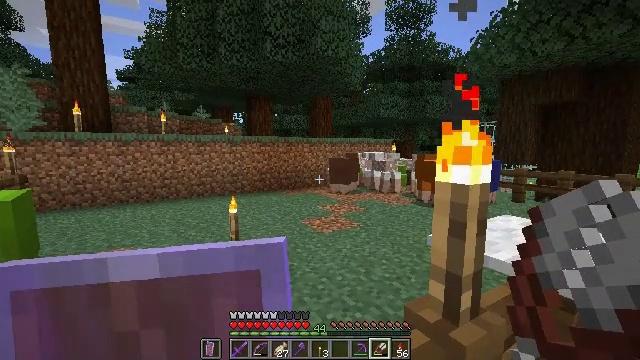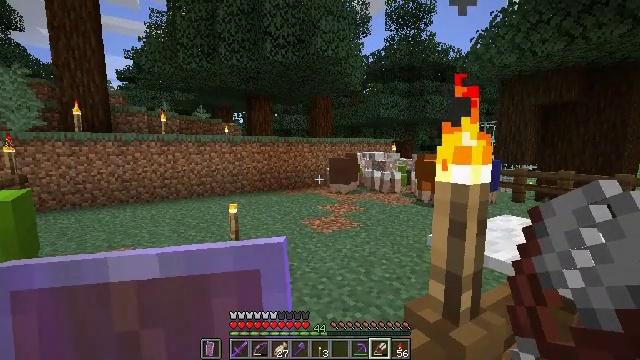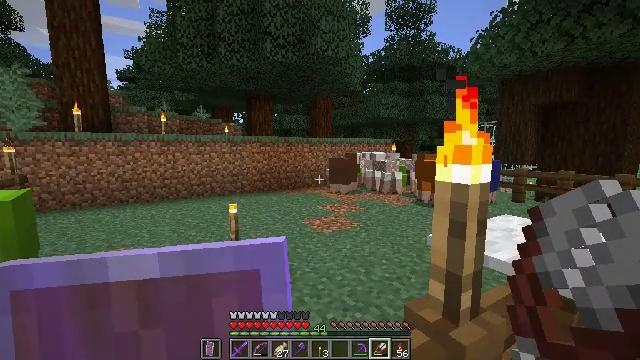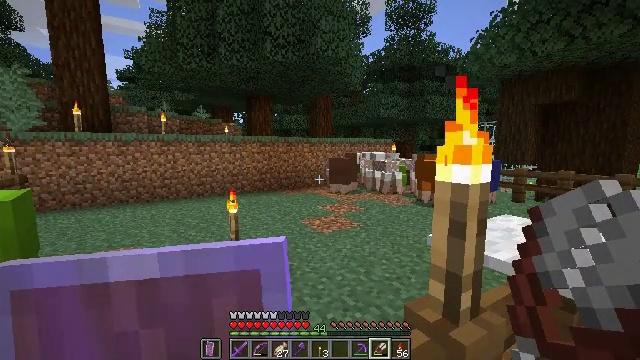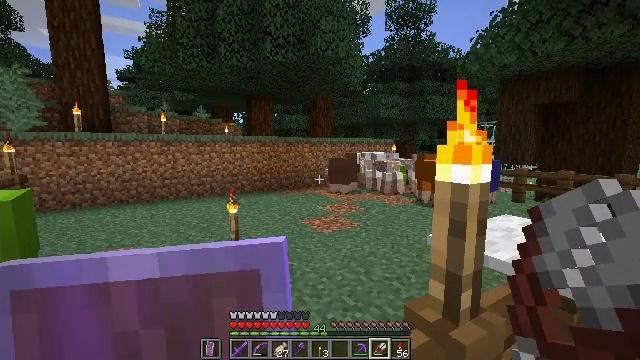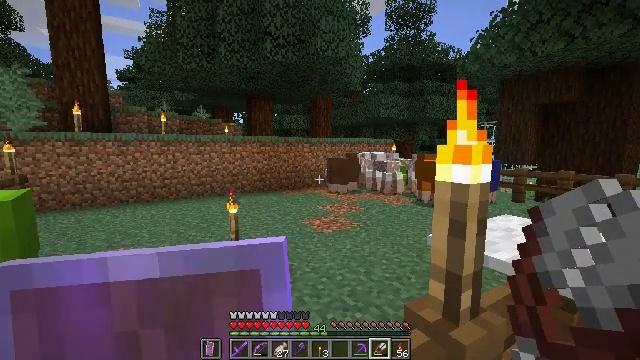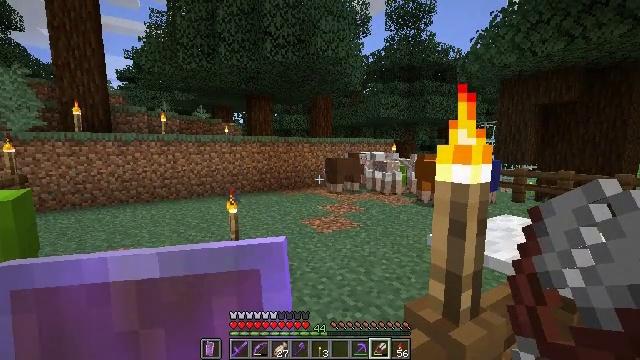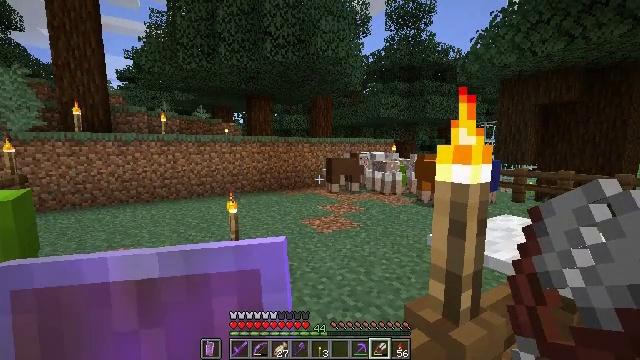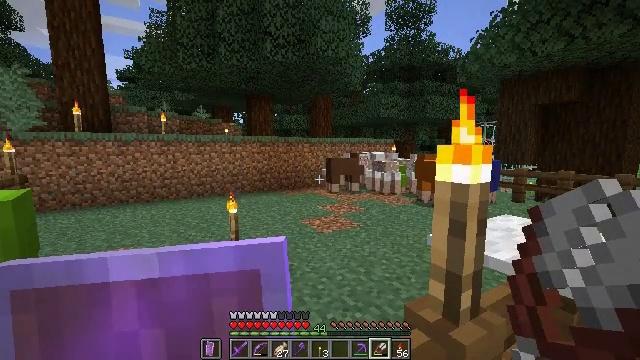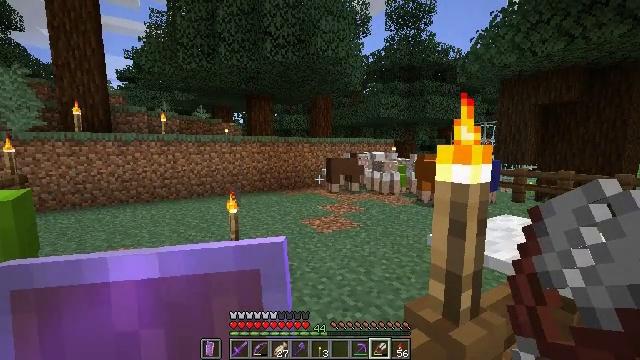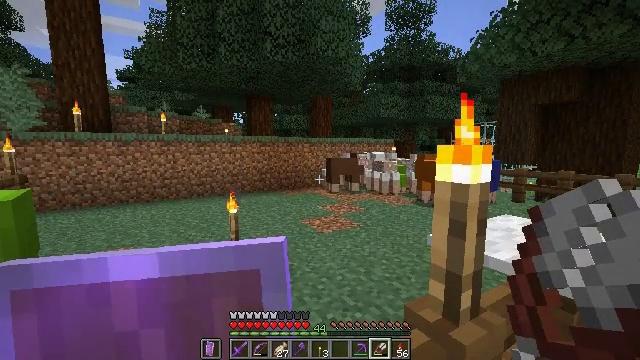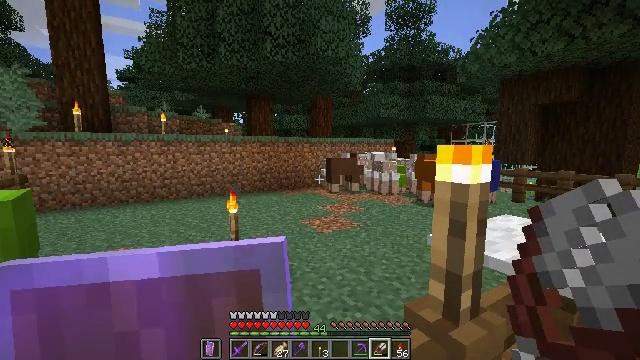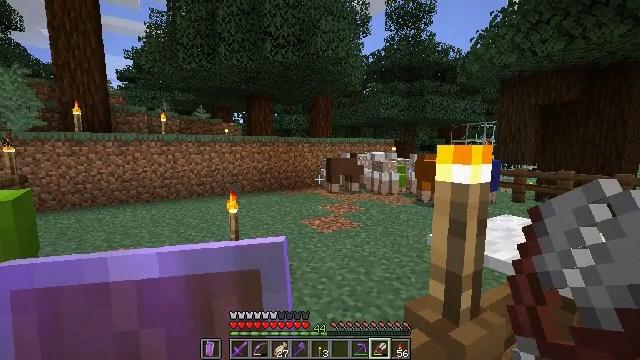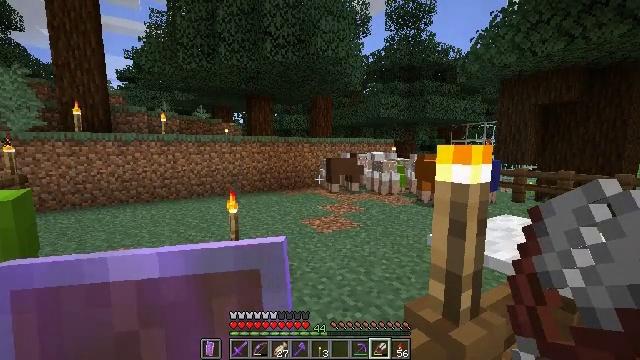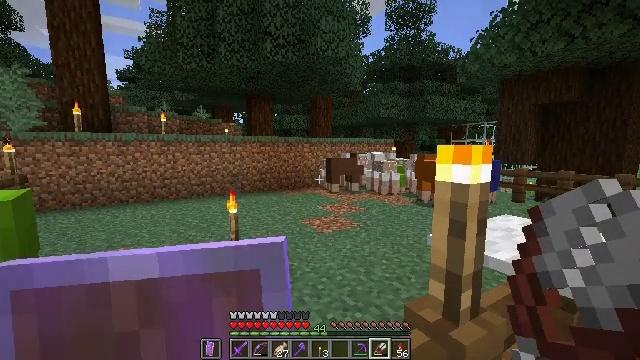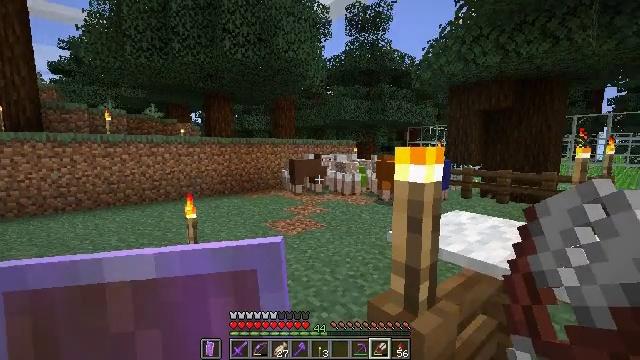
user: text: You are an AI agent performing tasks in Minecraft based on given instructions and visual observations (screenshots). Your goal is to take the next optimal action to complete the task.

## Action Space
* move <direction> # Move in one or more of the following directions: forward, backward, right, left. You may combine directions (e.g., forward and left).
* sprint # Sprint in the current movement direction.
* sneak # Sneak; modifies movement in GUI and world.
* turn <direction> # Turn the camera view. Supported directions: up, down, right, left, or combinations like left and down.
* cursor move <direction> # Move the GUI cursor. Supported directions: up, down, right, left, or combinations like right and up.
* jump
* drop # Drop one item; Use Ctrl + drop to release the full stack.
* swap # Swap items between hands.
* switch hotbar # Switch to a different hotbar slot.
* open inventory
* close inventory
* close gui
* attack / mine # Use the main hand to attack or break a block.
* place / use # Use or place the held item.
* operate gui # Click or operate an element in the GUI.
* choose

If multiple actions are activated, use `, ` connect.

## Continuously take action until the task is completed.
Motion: motion action
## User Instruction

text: Gather bone block for bone meal.
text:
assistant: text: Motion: no_op
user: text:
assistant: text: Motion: no_op
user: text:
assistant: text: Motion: no_op
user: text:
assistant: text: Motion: no_op
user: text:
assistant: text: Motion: no_op
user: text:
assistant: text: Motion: no_op
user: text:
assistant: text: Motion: no_op
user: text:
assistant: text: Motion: no_op
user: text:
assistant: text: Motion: no_op
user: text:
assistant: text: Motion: no_op
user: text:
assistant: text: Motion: no_op
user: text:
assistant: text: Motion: no_op
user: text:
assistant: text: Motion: no_op
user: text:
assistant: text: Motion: no_op
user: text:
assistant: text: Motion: turn right
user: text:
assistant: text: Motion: turn right and down
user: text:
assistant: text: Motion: move forward, turn right and down
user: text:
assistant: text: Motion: move forward, turn right
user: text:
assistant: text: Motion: move forward
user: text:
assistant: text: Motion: move forward
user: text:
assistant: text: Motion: move forward
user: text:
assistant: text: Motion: move forward
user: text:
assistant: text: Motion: move forward
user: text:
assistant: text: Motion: move forward
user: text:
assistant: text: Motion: move forward, sprint, turn left and up
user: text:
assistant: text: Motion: move forward, sprint, turn left and up
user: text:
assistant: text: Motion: move forward, sprint, turn left and up
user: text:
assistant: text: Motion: move forward, sprint
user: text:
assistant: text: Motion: move forward, sprint
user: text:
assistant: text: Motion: move forward, sprint